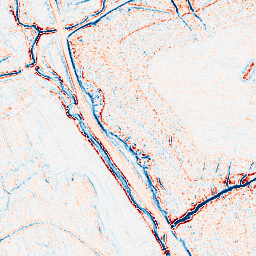
Category: edge_preserving
Decomposition family: anisotropic_diffusion
Decomposition parameters: iterations: 5
kappa: 10
gamma: 0.15
Upsampling method: cubic_mitchell
Upsampling parameters: scale: 2
Upsampling scale: 2